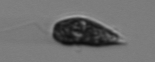
Label: Euglena